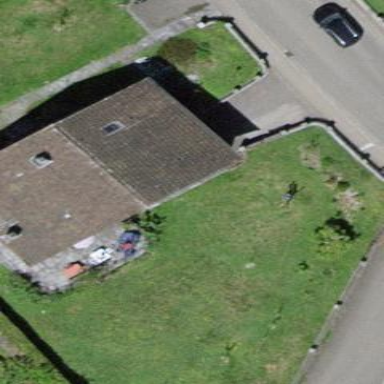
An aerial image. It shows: Simple house.